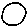
Label: circle